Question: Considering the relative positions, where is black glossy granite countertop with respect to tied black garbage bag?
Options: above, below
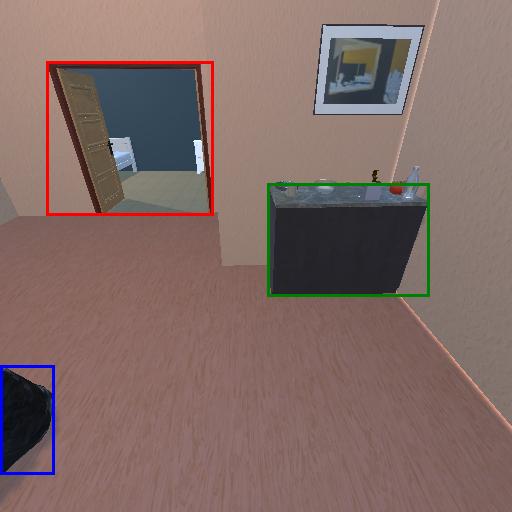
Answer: above